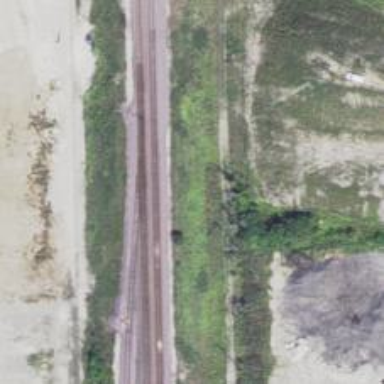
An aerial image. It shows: Abandoned railway.